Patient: sex M, age 74
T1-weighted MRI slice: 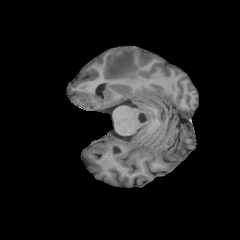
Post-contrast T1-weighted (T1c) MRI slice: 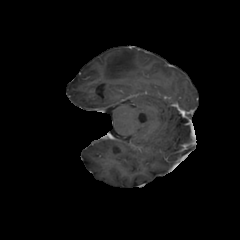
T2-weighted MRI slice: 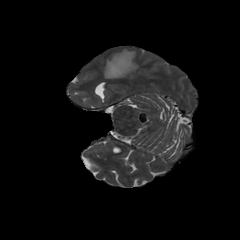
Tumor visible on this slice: yes
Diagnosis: Glioblastoma, IDH-wildtype
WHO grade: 4